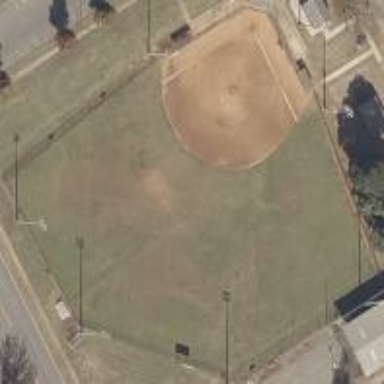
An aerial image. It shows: Baseball pitch for leisure land.